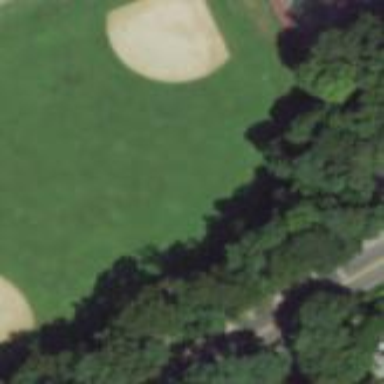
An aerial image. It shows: Baseball pitch for leisure land.